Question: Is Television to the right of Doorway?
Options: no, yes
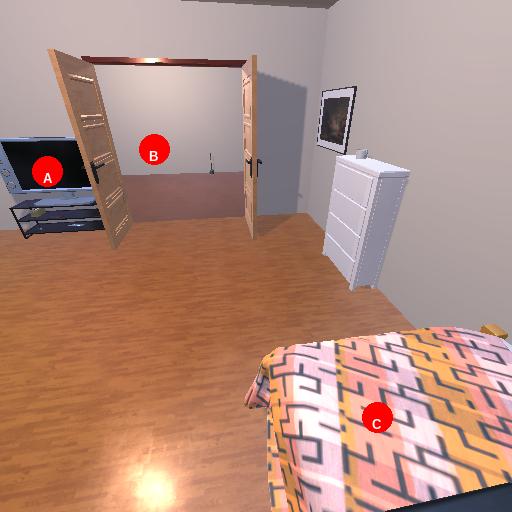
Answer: no